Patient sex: M
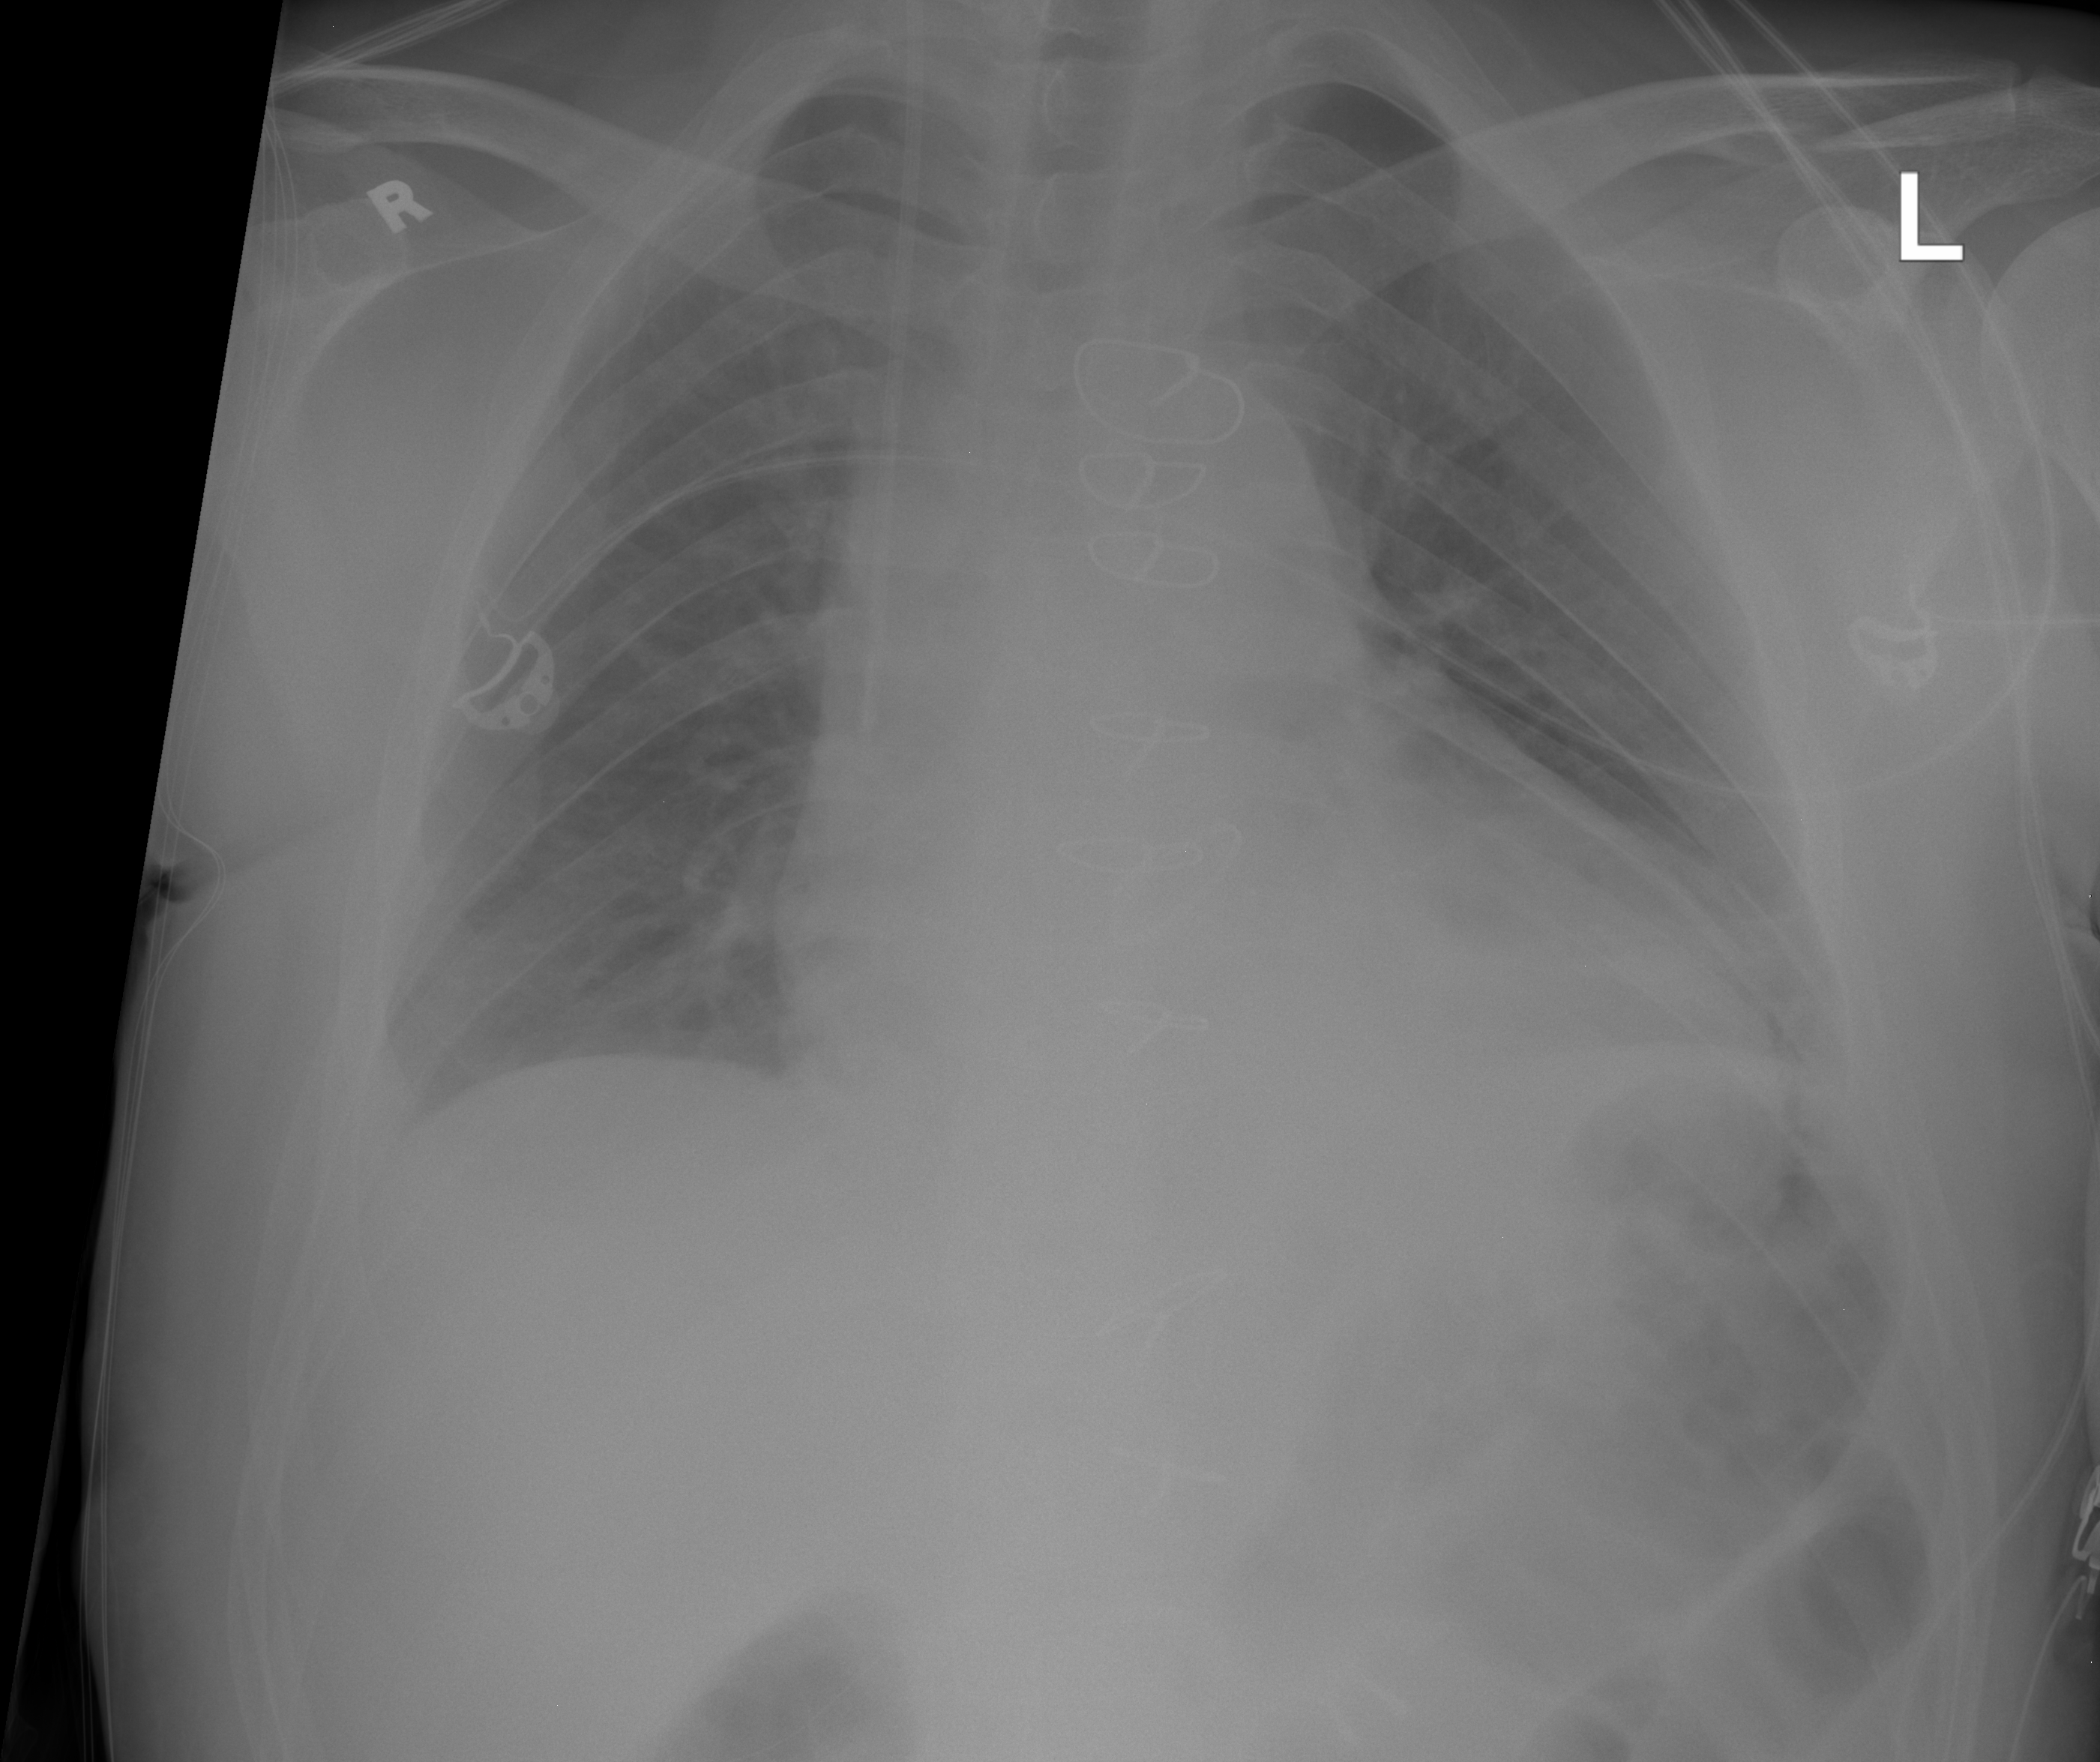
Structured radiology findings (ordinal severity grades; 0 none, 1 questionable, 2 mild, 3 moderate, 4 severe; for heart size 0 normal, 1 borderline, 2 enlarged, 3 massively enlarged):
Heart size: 3
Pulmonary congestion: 0
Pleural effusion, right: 0
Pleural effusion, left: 2
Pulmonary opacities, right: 0
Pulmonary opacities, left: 0
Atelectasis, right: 0
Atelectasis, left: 2